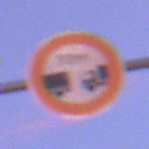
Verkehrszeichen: VerbotUnterschreitenMindestabstand
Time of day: Dawn
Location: Outdoor (Nature)
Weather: PartlyCloudy
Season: NotSpecified
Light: Natural